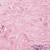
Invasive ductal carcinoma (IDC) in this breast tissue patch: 0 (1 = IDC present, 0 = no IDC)